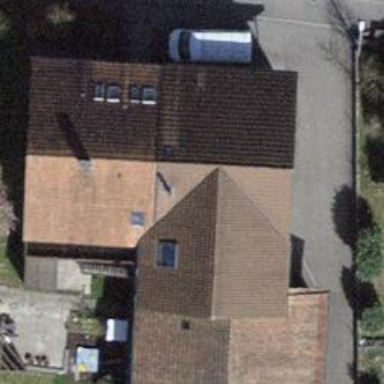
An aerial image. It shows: Building with tile roof.